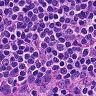
Metastatic tissue present: no